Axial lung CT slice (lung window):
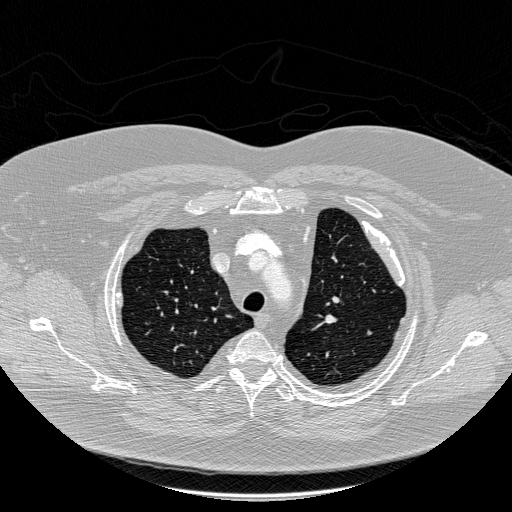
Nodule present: no